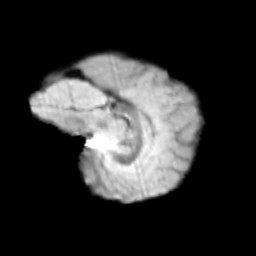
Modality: T2w
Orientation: sagittal
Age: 11
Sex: female
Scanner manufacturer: siemens
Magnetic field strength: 3 T
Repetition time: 3.8 s
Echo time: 0.07 s